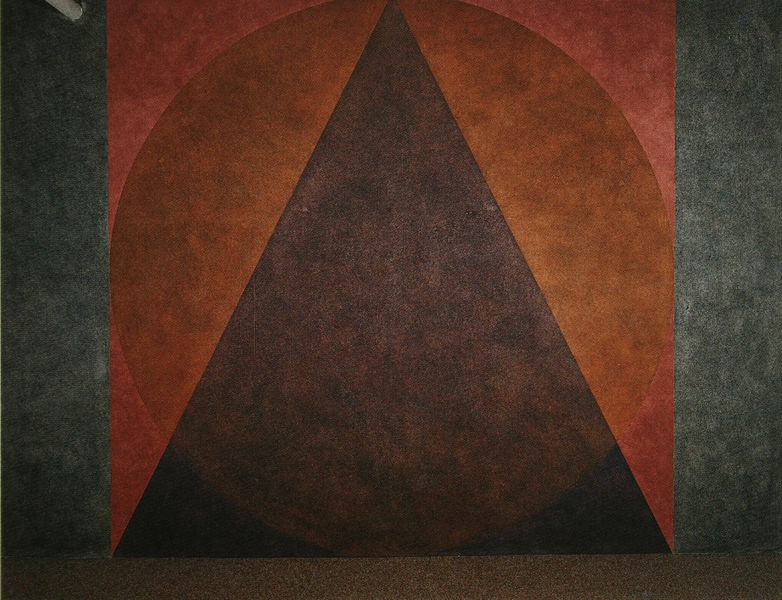
Titel: Instaltion Fuller Golden Gallery, San Francisco - Square, circle, triangle
Künstler: Sol Lewitt
Standort: Chester (Connecticut)
Institution: Sammlung Eva Lewitt
Schlagwörter: gemälde, dreieck, grün, kubismus, braun, grau, orange, schwarz, rot, wand, boden, kreis, rund, abstrakt, formen, abstraktion, eckig, rechteck, form, ecken, geometrisch, geometrie, quadrat, viereck, klee, sol lewitt